Question: I am receiving a duplicate version code error when I try and upload a new version of my APK to Google Play. I am using build.phonegap.com and I did some research and found it was either the AndroidManifest.xml file or config.xml file. I have manually tried editing these using Sublime Text 2 (my config.xml is in /platforms/android/assets/www) but nothing I have edited seems to work. The version was originally 2.1.1 and VersionCode 20101.
Does anyone have any idea on how to approach this and fix my VersionCode so that I can upload it?

config.xml:
'''
<?xml version='1.0' encoding='utf-8'?>
<widget xmlns="http://www.w3.org/ns/widgets"
xmlns:gap="http://phonegap.com/ns/1.0"
id="final.com.treatfinder"
version="2.1.2" >
<name>MedicineFinder</name>
<feature name="http://api.phonegap.com/1.0/device" />
'''
AndroidManifest.xml:
'''
<?xml version='1.0' encoding='utf-8'?>
<manifest
xmlns:android="http://schemas.android.com/apk/res/android"
package="final.com.treatfinder"
android:hardwareAccelerated="true"
android:versionCode="20103"
android:versionName="2.1.2"
android:windowSoftInputMode="adjustPan">
'''
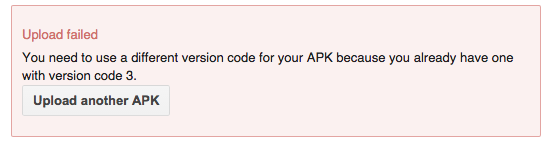
Answer: Found the problem. Although I updated both the AndroidManifest.xml and Config.xml, your 'VersionCode'must be incremental. For example, if it shows 3 in use, you must use 4.